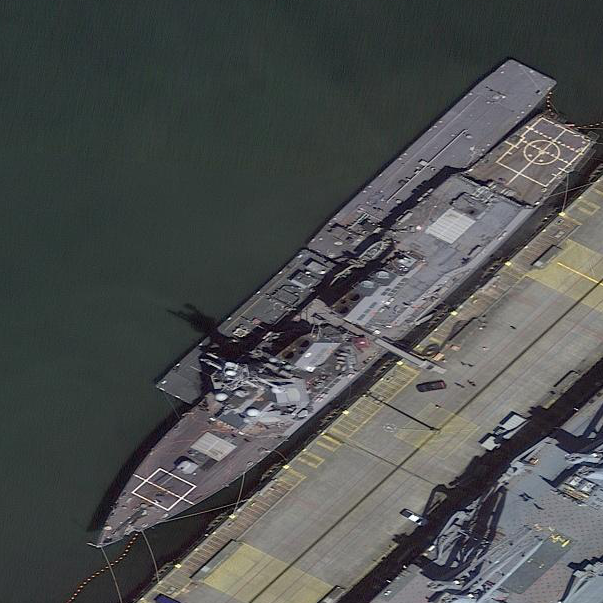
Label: Arleigh_Burke-class_destroyer